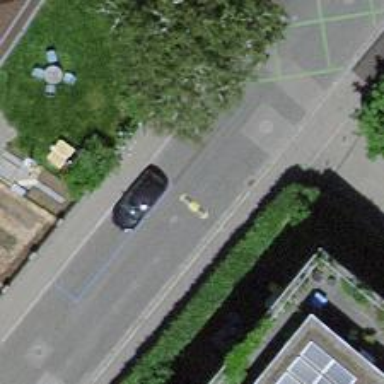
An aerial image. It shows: Bump for traffic calming.